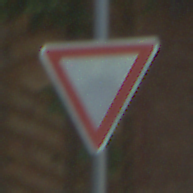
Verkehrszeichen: VorfahrtGewaehren
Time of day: Midday
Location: Outdoor (Suburban)
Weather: Clear
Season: NotSpecified
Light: Natural